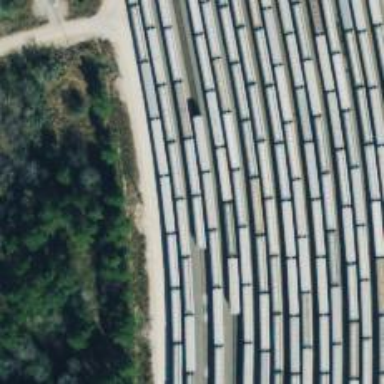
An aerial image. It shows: Railway siding with rails.